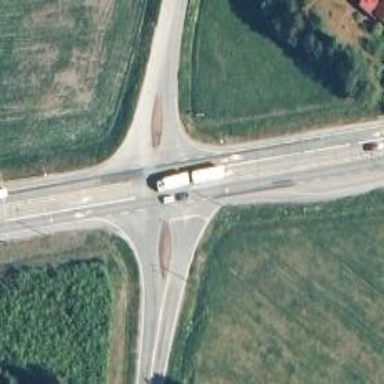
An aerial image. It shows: Asphalt road classified as trunk highway.